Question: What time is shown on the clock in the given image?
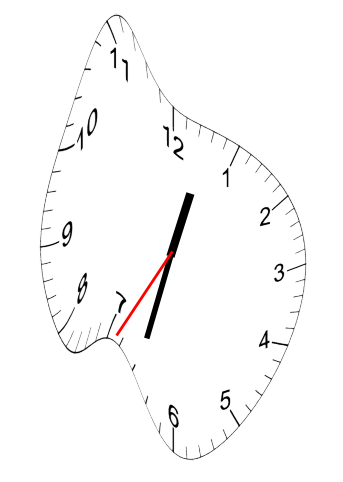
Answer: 12:32:35